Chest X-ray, PA view. Patient: 43 years old, sex F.
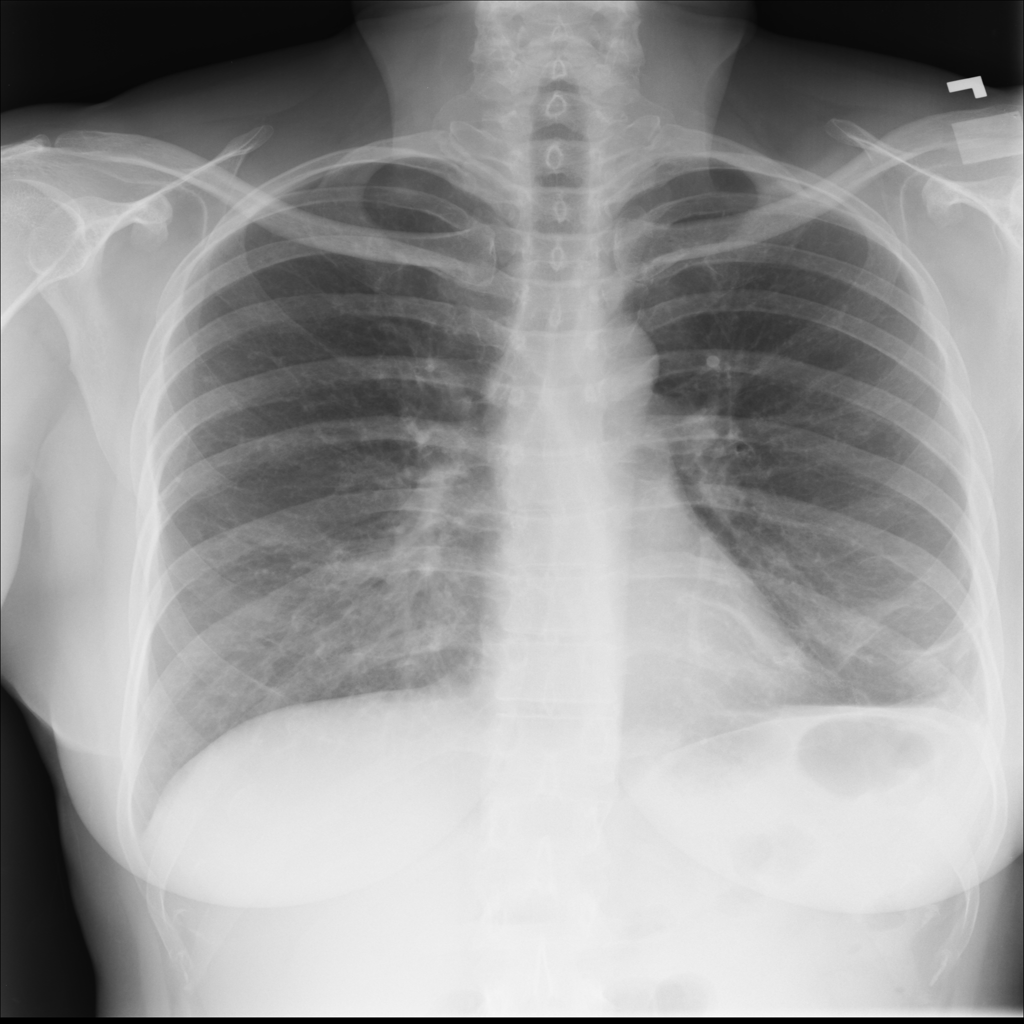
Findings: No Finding